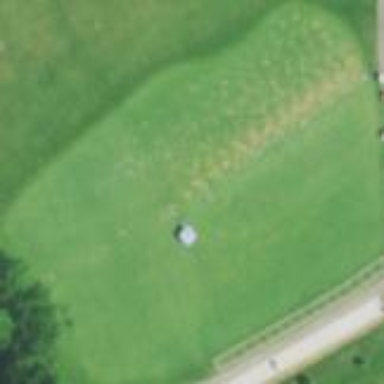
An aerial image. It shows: Golf tee on grassy land.